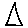
Label: triangle